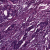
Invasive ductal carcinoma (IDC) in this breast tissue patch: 0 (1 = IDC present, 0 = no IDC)